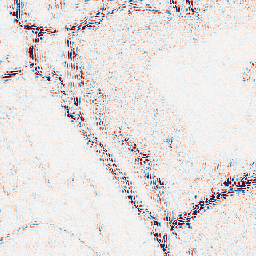
Category: wavelet
Decomposition family: wavelet_dwt
Decomposition parameters: wavelet: db4
level: 2
Upsampling method: nearest
Upsampling parameters: scale: 8
Upsampling scale: 8